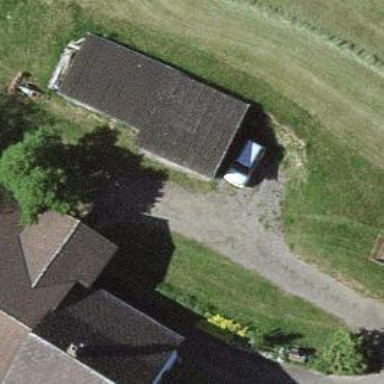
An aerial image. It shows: Shed building.